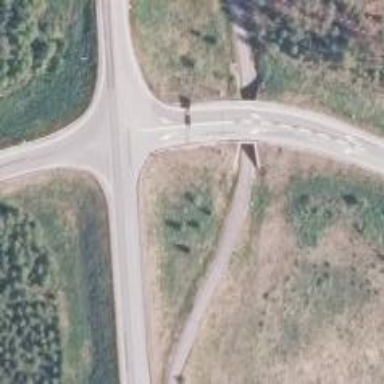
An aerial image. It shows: Cycle track alongside the road.